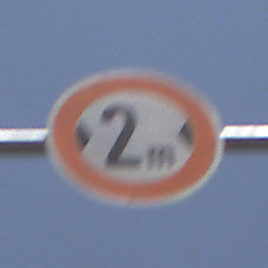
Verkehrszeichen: TatsaechlicheBreite2
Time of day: Midday
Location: Outdoor (Nature)
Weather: PartlyCloudy
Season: NotSpecified
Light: Natural